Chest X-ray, AP view. Patient: 17 years old, sex M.
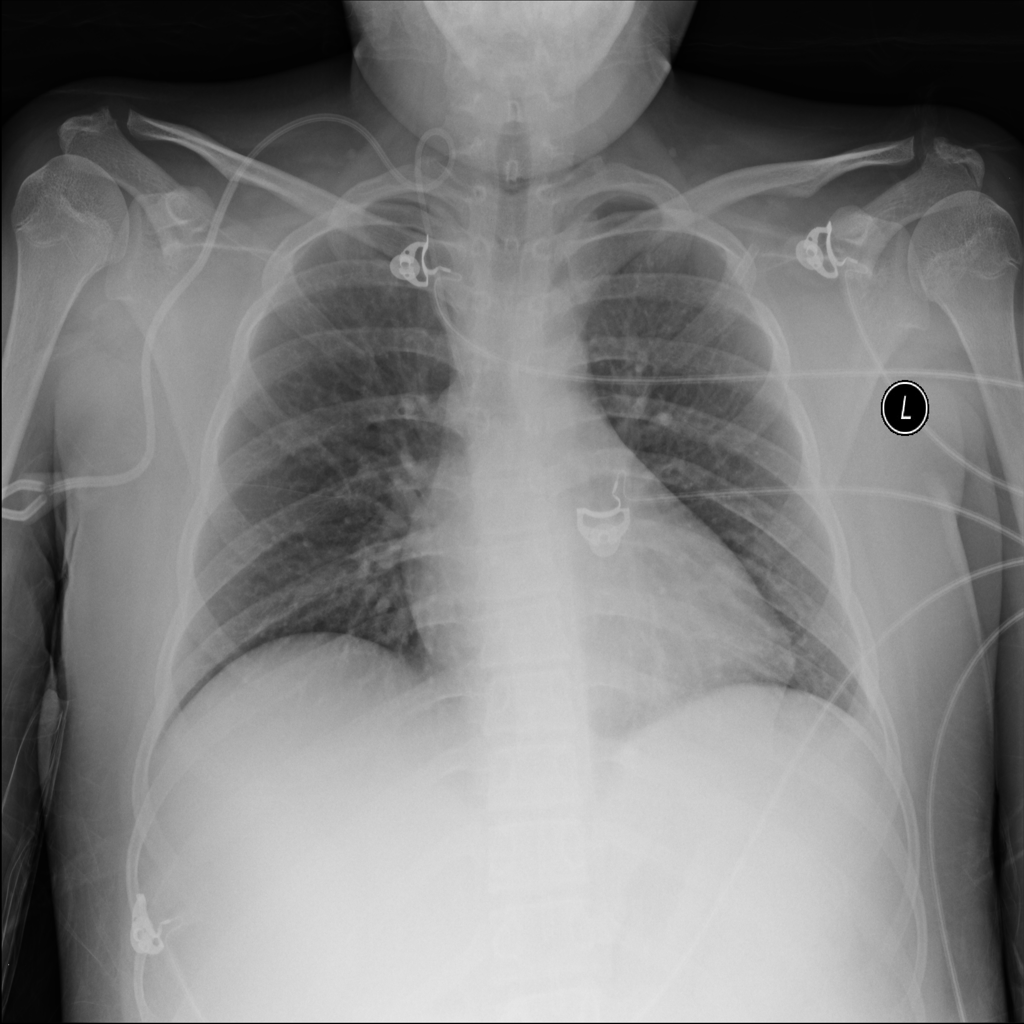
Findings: Cardiomegaly